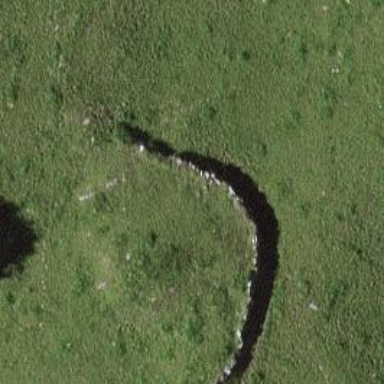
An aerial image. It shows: Dry stone wall barrier.